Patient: sex F, age 61
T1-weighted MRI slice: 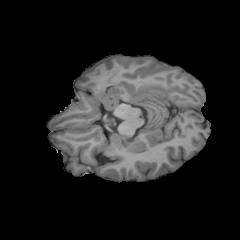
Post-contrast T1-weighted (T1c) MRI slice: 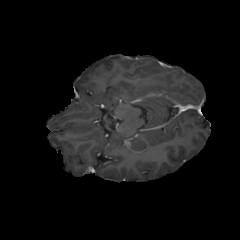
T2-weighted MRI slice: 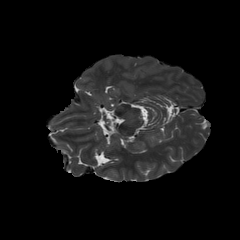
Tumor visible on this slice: no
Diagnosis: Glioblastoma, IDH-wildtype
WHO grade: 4